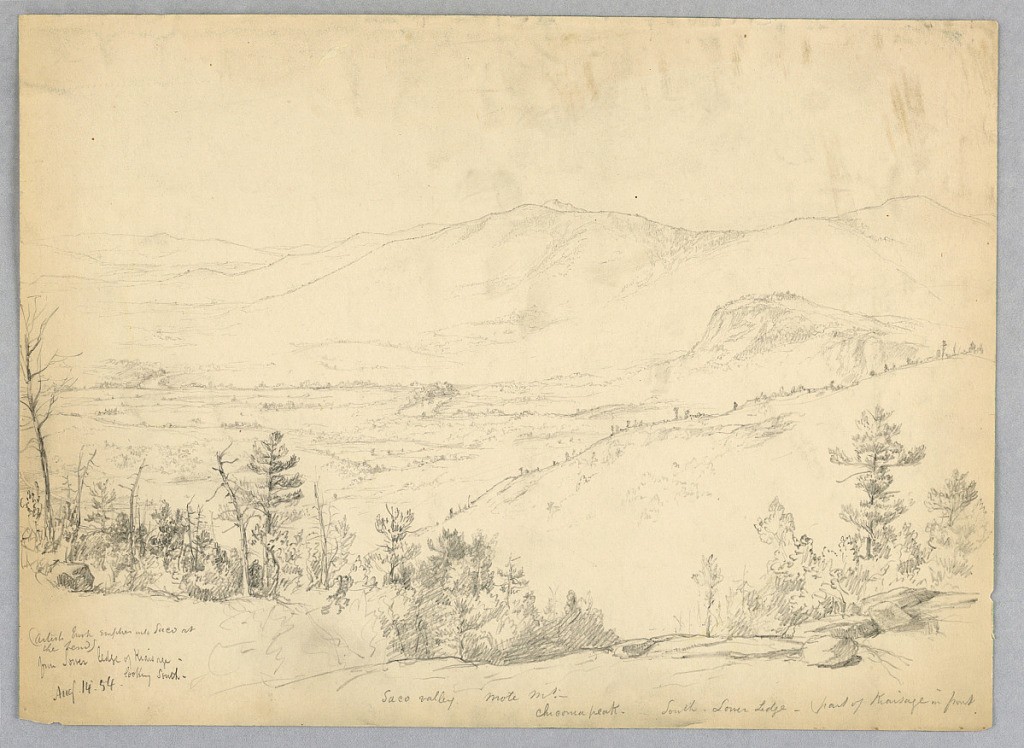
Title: View Looking South from Mt. Kearsarge, New Hampshire
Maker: Daniel Huntington, American, 1816–1906
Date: August 14, 1854
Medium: Graphite on paper
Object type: Drawing
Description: Trees and rocks on ledges of Mount Kearsarge, in foreground. Saco Valley, left and center, with mountains beyond, including Chocorua and Moat.